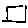
Label: square